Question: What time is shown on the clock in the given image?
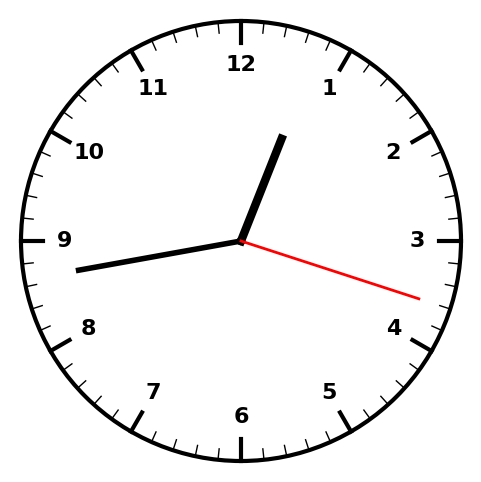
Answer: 12:43:18